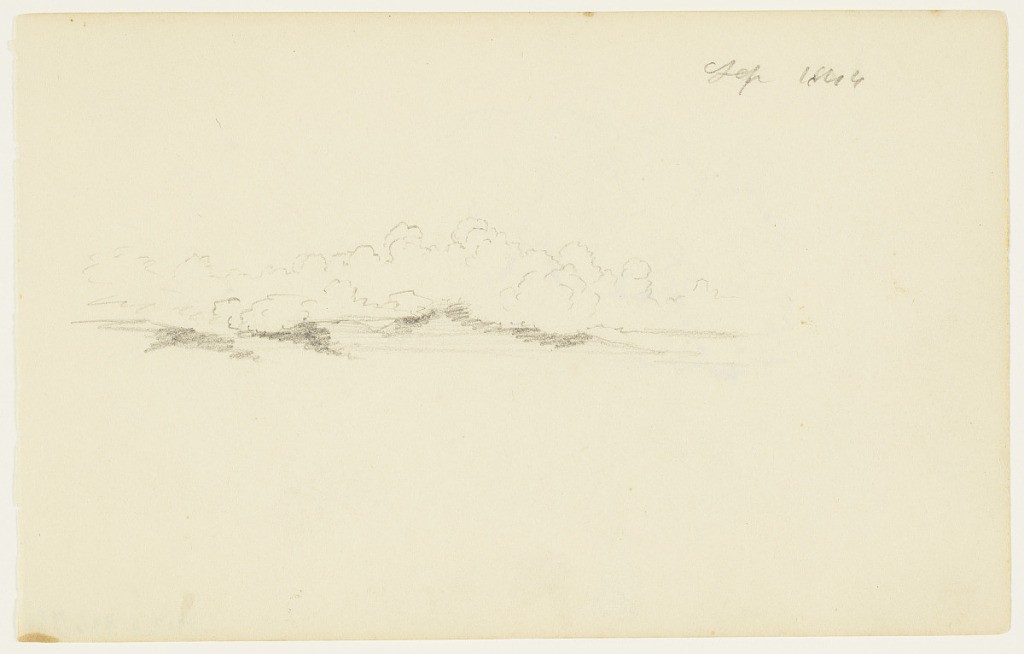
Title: Clouds over Mountains
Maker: Frederic Edwin Church, American, 1826–1900
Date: September 1844
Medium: Graphite on white wove paper; verso: graphite
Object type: drawing
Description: Landscape sketch showing a view of distant clouds over a mountain range that cast dark shadows on the terrain below. Loosely rendered, much of this mountain range is obscured by the billowing cloud bank above.

Verso: Landscape sketch showing a loosely-rendered view of four trees grouped together on a riverbank or slope of a hill that descends from right to left.